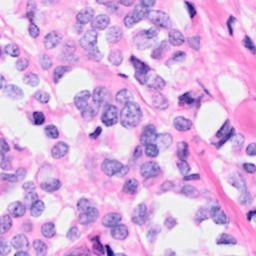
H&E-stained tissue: Breast